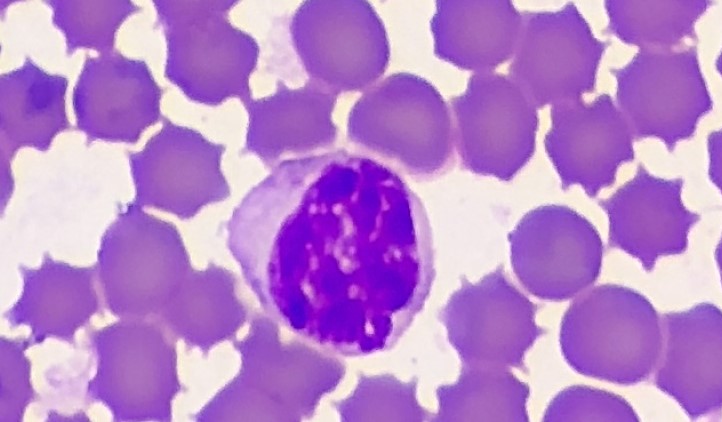
White blood cell type: Neutrophil